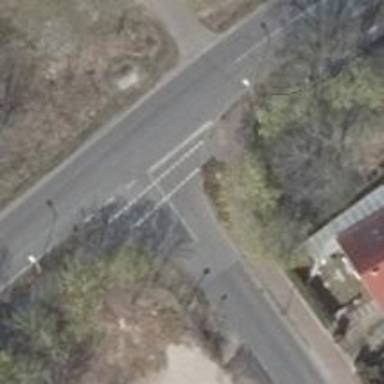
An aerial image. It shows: Road with stop sign.